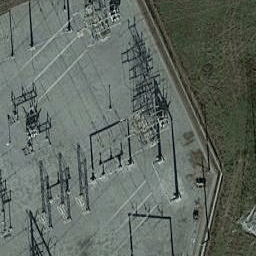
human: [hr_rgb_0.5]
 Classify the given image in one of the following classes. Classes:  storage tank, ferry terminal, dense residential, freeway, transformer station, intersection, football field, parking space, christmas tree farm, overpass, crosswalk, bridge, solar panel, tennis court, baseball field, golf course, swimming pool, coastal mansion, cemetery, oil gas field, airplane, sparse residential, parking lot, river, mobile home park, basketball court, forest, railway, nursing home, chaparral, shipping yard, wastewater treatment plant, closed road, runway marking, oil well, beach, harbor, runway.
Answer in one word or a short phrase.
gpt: transformer station